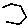
Label: hexagon